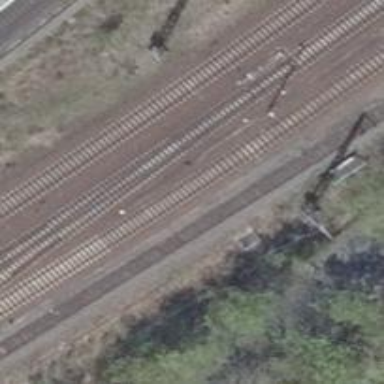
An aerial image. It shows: Railway track with contact line for electrification.